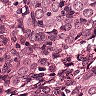
Metastatic tissue present: yes